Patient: sex F, age 35
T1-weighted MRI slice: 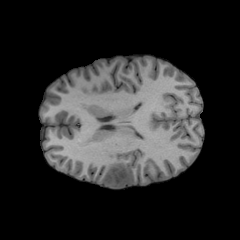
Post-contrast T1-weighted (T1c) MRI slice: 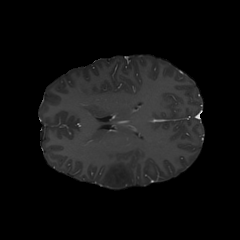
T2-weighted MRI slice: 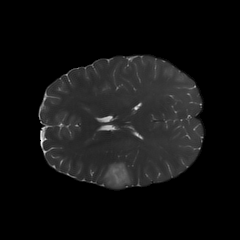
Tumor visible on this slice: yes
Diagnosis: Oligodendroglioma, IDH-mutant, 1p/19q-codeleted
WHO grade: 2